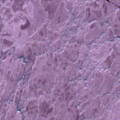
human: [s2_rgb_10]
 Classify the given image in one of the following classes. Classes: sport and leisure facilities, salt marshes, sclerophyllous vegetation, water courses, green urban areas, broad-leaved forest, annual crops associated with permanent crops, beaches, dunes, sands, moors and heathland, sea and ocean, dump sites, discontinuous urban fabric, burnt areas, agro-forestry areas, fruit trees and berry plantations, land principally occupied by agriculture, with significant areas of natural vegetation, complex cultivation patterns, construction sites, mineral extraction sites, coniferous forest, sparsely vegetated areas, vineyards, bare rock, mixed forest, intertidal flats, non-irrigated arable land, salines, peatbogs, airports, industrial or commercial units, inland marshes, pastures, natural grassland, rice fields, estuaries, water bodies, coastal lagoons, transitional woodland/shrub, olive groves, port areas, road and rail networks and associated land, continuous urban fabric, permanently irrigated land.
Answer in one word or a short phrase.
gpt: sea and ocean